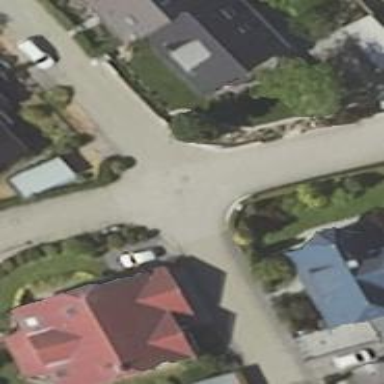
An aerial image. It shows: Living street.